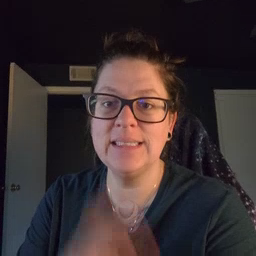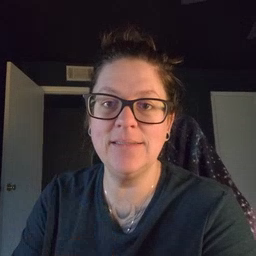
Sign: see